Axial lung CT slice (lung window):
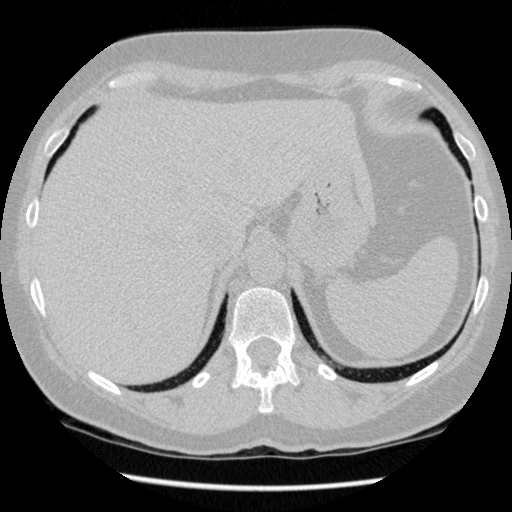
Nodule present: no